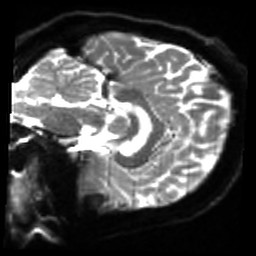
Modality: sbref
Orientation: sagittal
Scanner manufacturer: siemens
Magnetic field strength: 3 T
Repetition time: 4 s
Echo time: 0.0594 s